五年级 · 立体几何学
（2022・杭州模拟）求出如图图形的表面积和体积。

$5 \mathrm{dm}$

$10 \mathrm{~cm}$
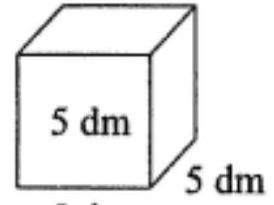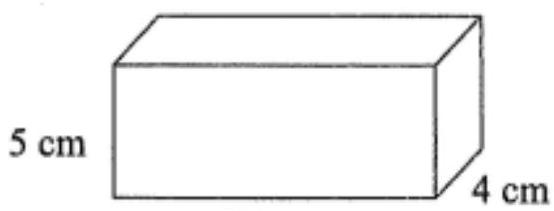
答案: 解 （1）正方体的表面积:

$5 \times 5 \times 6$

$=25 \times 6$

$=150\left(\mathrm{dm}^{2}\right)$

正方体的体积:

$5 \times 5 \times 5$

$=25 \times 5$

$=125\left(\mathrm{dm}^{3}\right)$

（2）长方体的表面积:

$(10 \times 4+10 \times 5+4 \times 5) \times 2$

$=(40+50+20) \times 2$

$=110 \times 2$

$=220\left(\mathrm{~cm}^{2}\right)$

长方体的体积:

$10 \times 4 \times 5$

$=40 \times 5$

$=200\left(\mathrm{~cm}^{3}\right)$